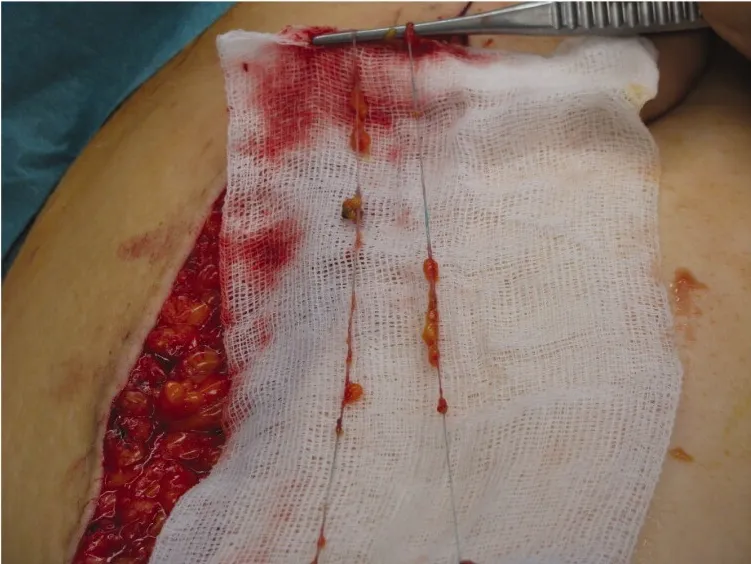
Two lymphatic vessels from the thigh are ready for transplantation.
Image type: medical_photograph (other_medical_photograph)